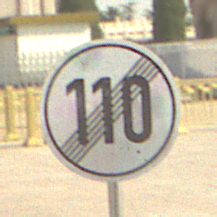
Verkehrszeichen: EndeGeschwindigkeit110
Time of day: MorningAfternoon
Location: Outdoor (Suburban)
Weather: Clear
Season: NotSpecified
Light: Natural